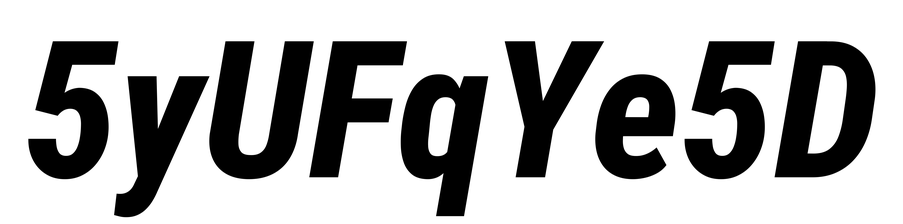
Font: Roboto-Italic_Condensed_ExtraBold_Italic